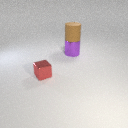
large brown rubber cylinder above large purple metal cylinder